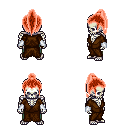
a pixel art fantasy rpg character, male body template, skeleton, brown robe, teal pants, red long topknot hairstyle, white cloth bracers, four views (front, back, left, right), 2x2 character sprite sheet, small pixel art, hard edges, no anti-aliasing